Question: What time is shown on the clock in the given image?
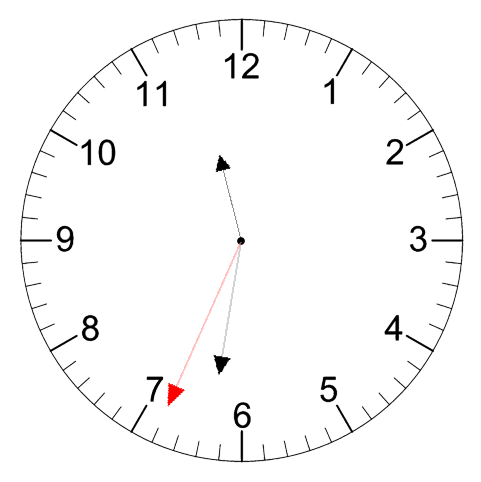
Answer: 11:31:34